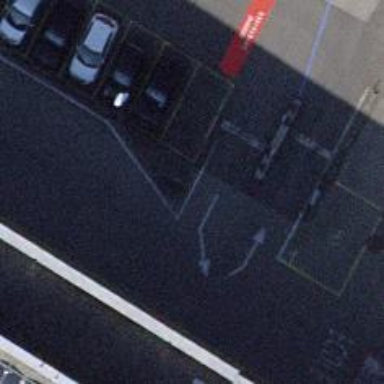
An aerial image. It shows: Parking entrance.